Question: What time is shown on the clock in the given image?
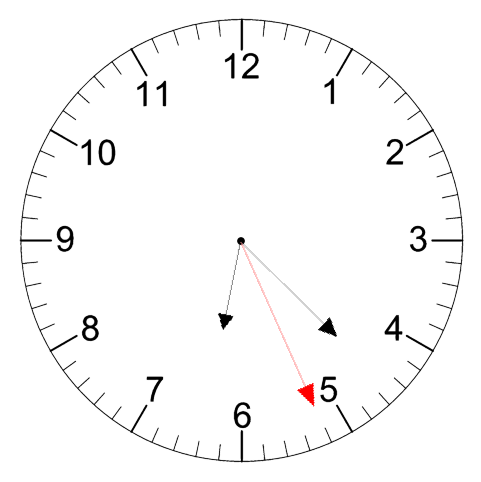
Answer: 06:22:26